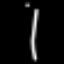
Label: line